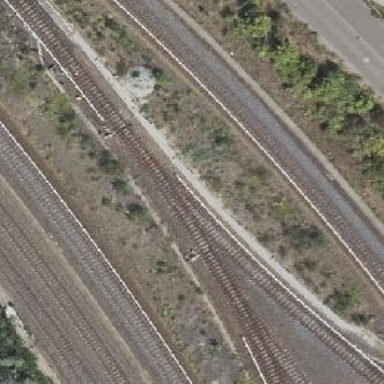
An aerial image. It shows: Yard used for service maintenance of electrified light rail railway.